Question: Through a function, I managed to transform Json into a map where the key is the name of the role and the values are an array of "Team" objects with all its parameters as a name, year of birth etc.
I am trying to build an UI as illustrated in the image but I am having difficulty creating the Listview from the map.
I've tried to use also the 'grouped_list' package, but still not working :/
The code, right now is:
'''
class RoasterPage extends StatefulWidget {
RoasterPage({Key? key}) : super(key: key);
@override
State<RoasterPage> createState() => _RoasterPageState();
}
class _RoasterPageState extends State<RoasterPage> {
@override
Widget build(BuildContext context) {
return Scaffold(
body: FutureBuilder<Map<String, List<Team>>>(
future: NetworkManager().fetchRoster(),
builder: (context, snapshot) {
if (snapshot.hasError) {
return const Center(
child: Text('Error Data loading '),
);
} else if (snapshot.hasData) {
print(snapshot.data!);
// TODO: Crete layout ***************************
return ListView();
} else {
return const Center(
child: CircularProgressIndicator(
color: Colors.red,
),
);
}
}),
);
}
}
'''
{Striker: [Instance of 'Team', Instance of 'Team', Instance of 'Team'], Winger: [Instance of 'Team', Instance of 'Team'], Defender: [Instance of 'Team', Instance of 'Team', Instance of 'Team']}
The Layout that I'm trying to achieve:

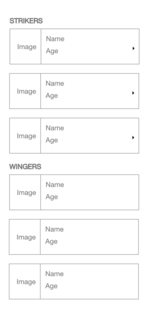
Answer: As I understood you're only struggling to create the UI. So assuming you have no problem with parsing the object. Your main component is a ListView.builder with different lists for defenders, wingers and strikers.
Here you create a column with three listviews.
'''
Column(
children: [
CustomListView(teams: strikersList),
CustomListView(teams: defendersList),
CustomListView(teams: wingersList),
],
)
'''
And the CustomListView would look like something like this:
'''
class CustomListView extends StatelessWidget {
final List<Team> teams;
const CustomListView({Key? key,required this.teams}) : super(key: key);
@override
Widget build(BuildContext context) {
return ListView.builder(
itemCount: teams.length,
itemBuilder: (context,index) => ListTile(
leading: Image.asset('example'),
title: Text(teams[index].name),
subtitle: Text(teams[index].age),
));
}
}
'''
and for parsing, for example to take a list of strikers you will write:
'''
List<Team> strikersList = snapshot.data![striker];
'''
and same applies for other lists, only with different key